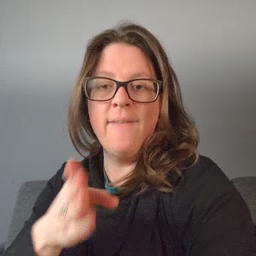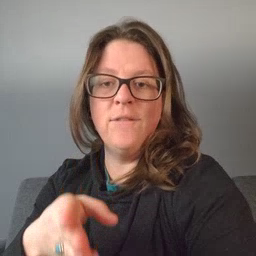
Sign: after